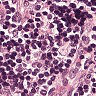
Metastatic tissue present: no